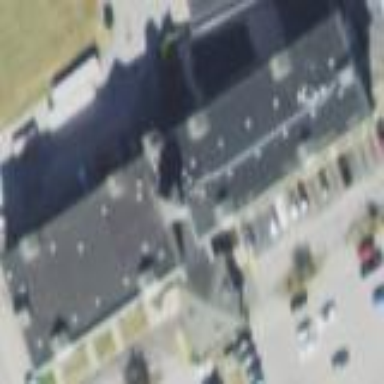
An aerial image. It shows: Motel building.